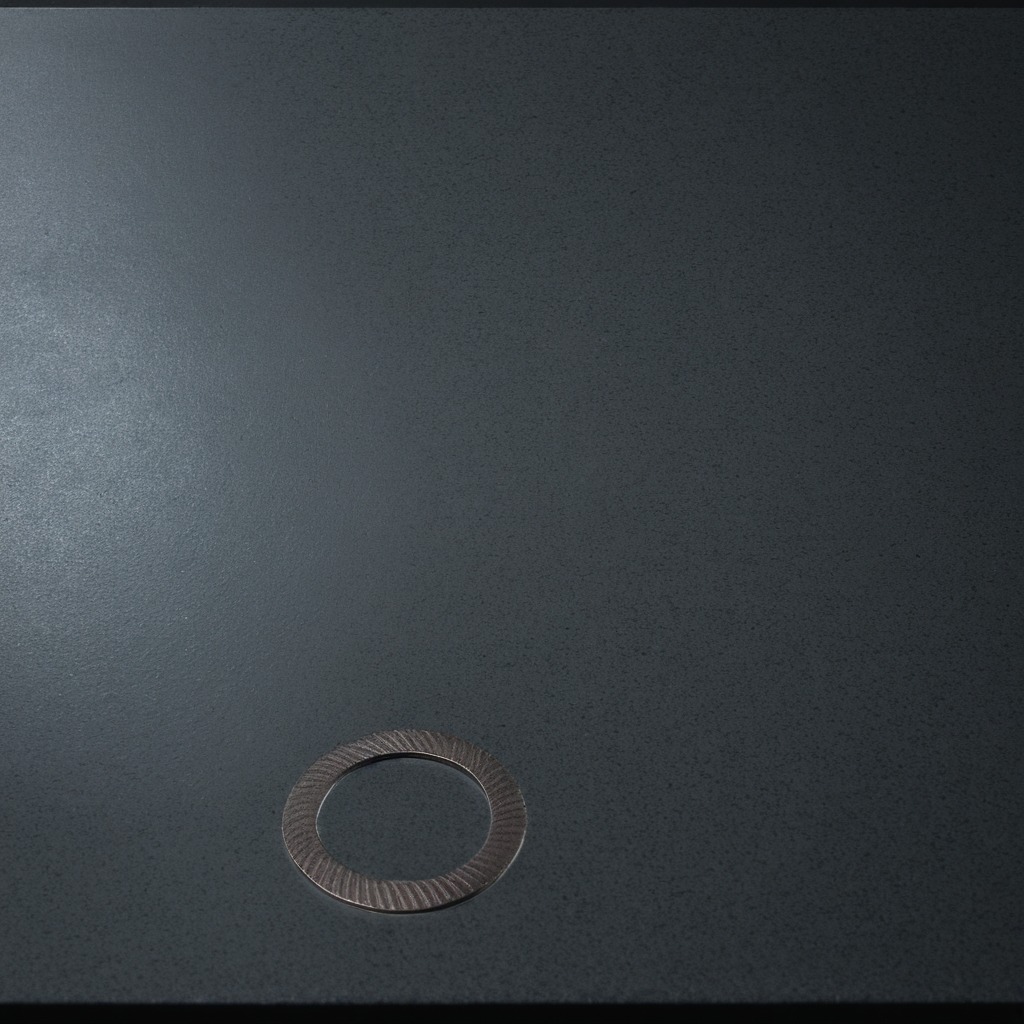
A flat metal washer lies on the clean granite table inside a workshop at night.